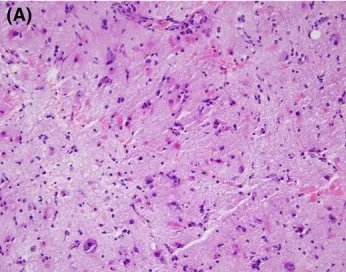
Histopathology. (A) Hematoxylin and eosin stain sections show the cortex with reactive astrocytes.
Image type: pathology (h&e)